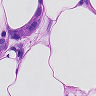
Metastatic tissue present: yes